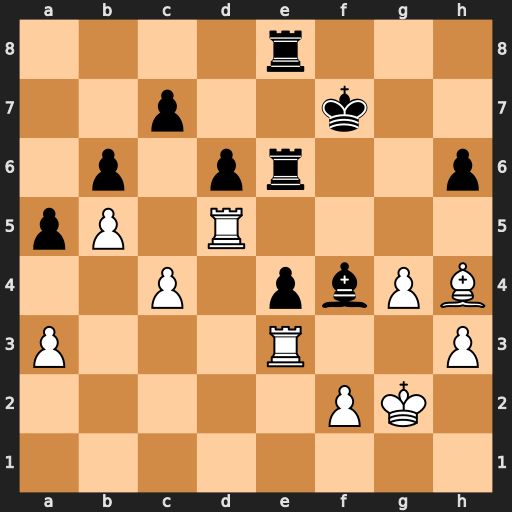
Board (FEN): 4r3/2p2k2/1p1pr2p/pP1R4/2P1pbPB/P3R2P/5PK1/8
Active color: w
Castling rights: -
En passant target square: -
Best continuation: Rf5+ Kg7 Rxf4